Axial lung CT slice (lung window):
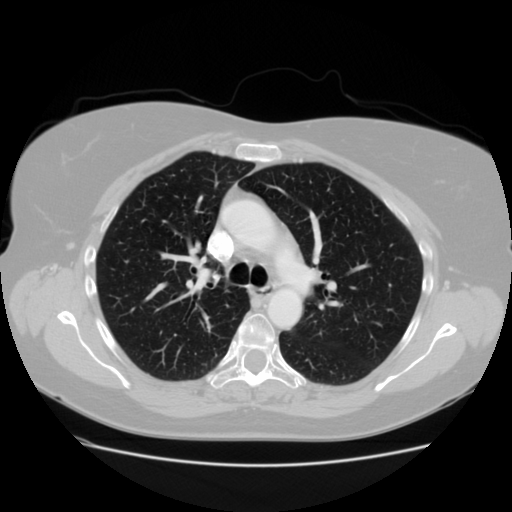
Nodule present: no